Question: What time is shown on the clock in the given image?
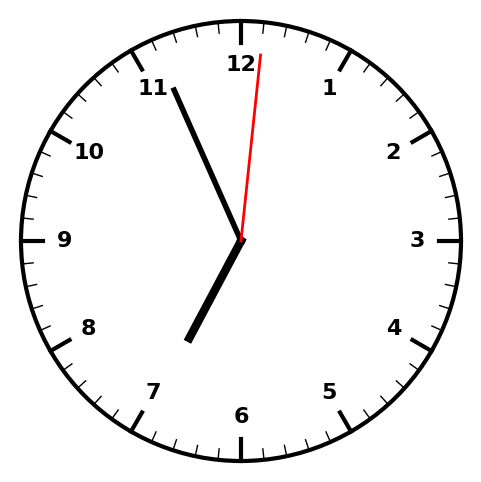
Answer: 06:56:01